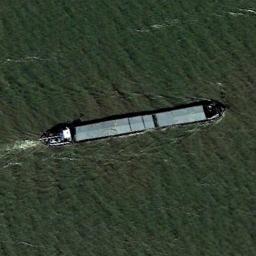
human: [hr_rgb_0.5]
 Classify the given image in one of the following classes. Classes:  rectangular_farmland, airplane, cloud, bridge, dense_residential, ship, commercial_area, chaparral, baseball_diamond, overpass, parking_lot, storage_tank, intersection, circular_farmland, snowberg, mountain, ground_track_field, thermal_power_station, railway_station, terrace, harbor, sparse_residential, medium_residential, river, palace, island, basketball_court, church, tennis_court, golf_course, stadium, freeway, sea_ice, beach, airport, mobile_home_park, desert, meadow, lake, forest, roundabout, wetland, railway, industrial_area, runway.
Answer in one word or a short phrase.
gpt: ship